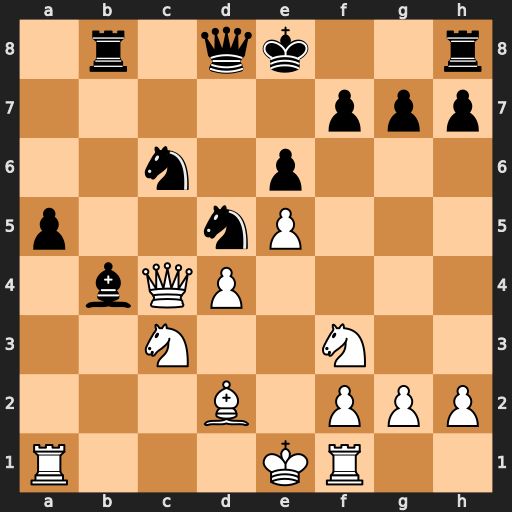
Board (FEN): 1r1qk2r/5ppp/2n1p3/p2nP3/1bQP4/2N2N2/3B1PPP/R3KR2
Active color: w
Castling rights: Qk
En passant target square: -
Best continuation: Qxc6+ Qd7 Qxd7+